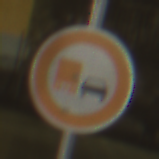
Verkehrszeichen: UeberholverbotKraftfahrzeuge
Umgebung: Outdoor, Urban
Tageszeit: Night
Wetter: PartlyCloudy
Licht: Artificial
Jahreszeit: NotSpecified
Kontrast: HighContrast